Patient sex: M
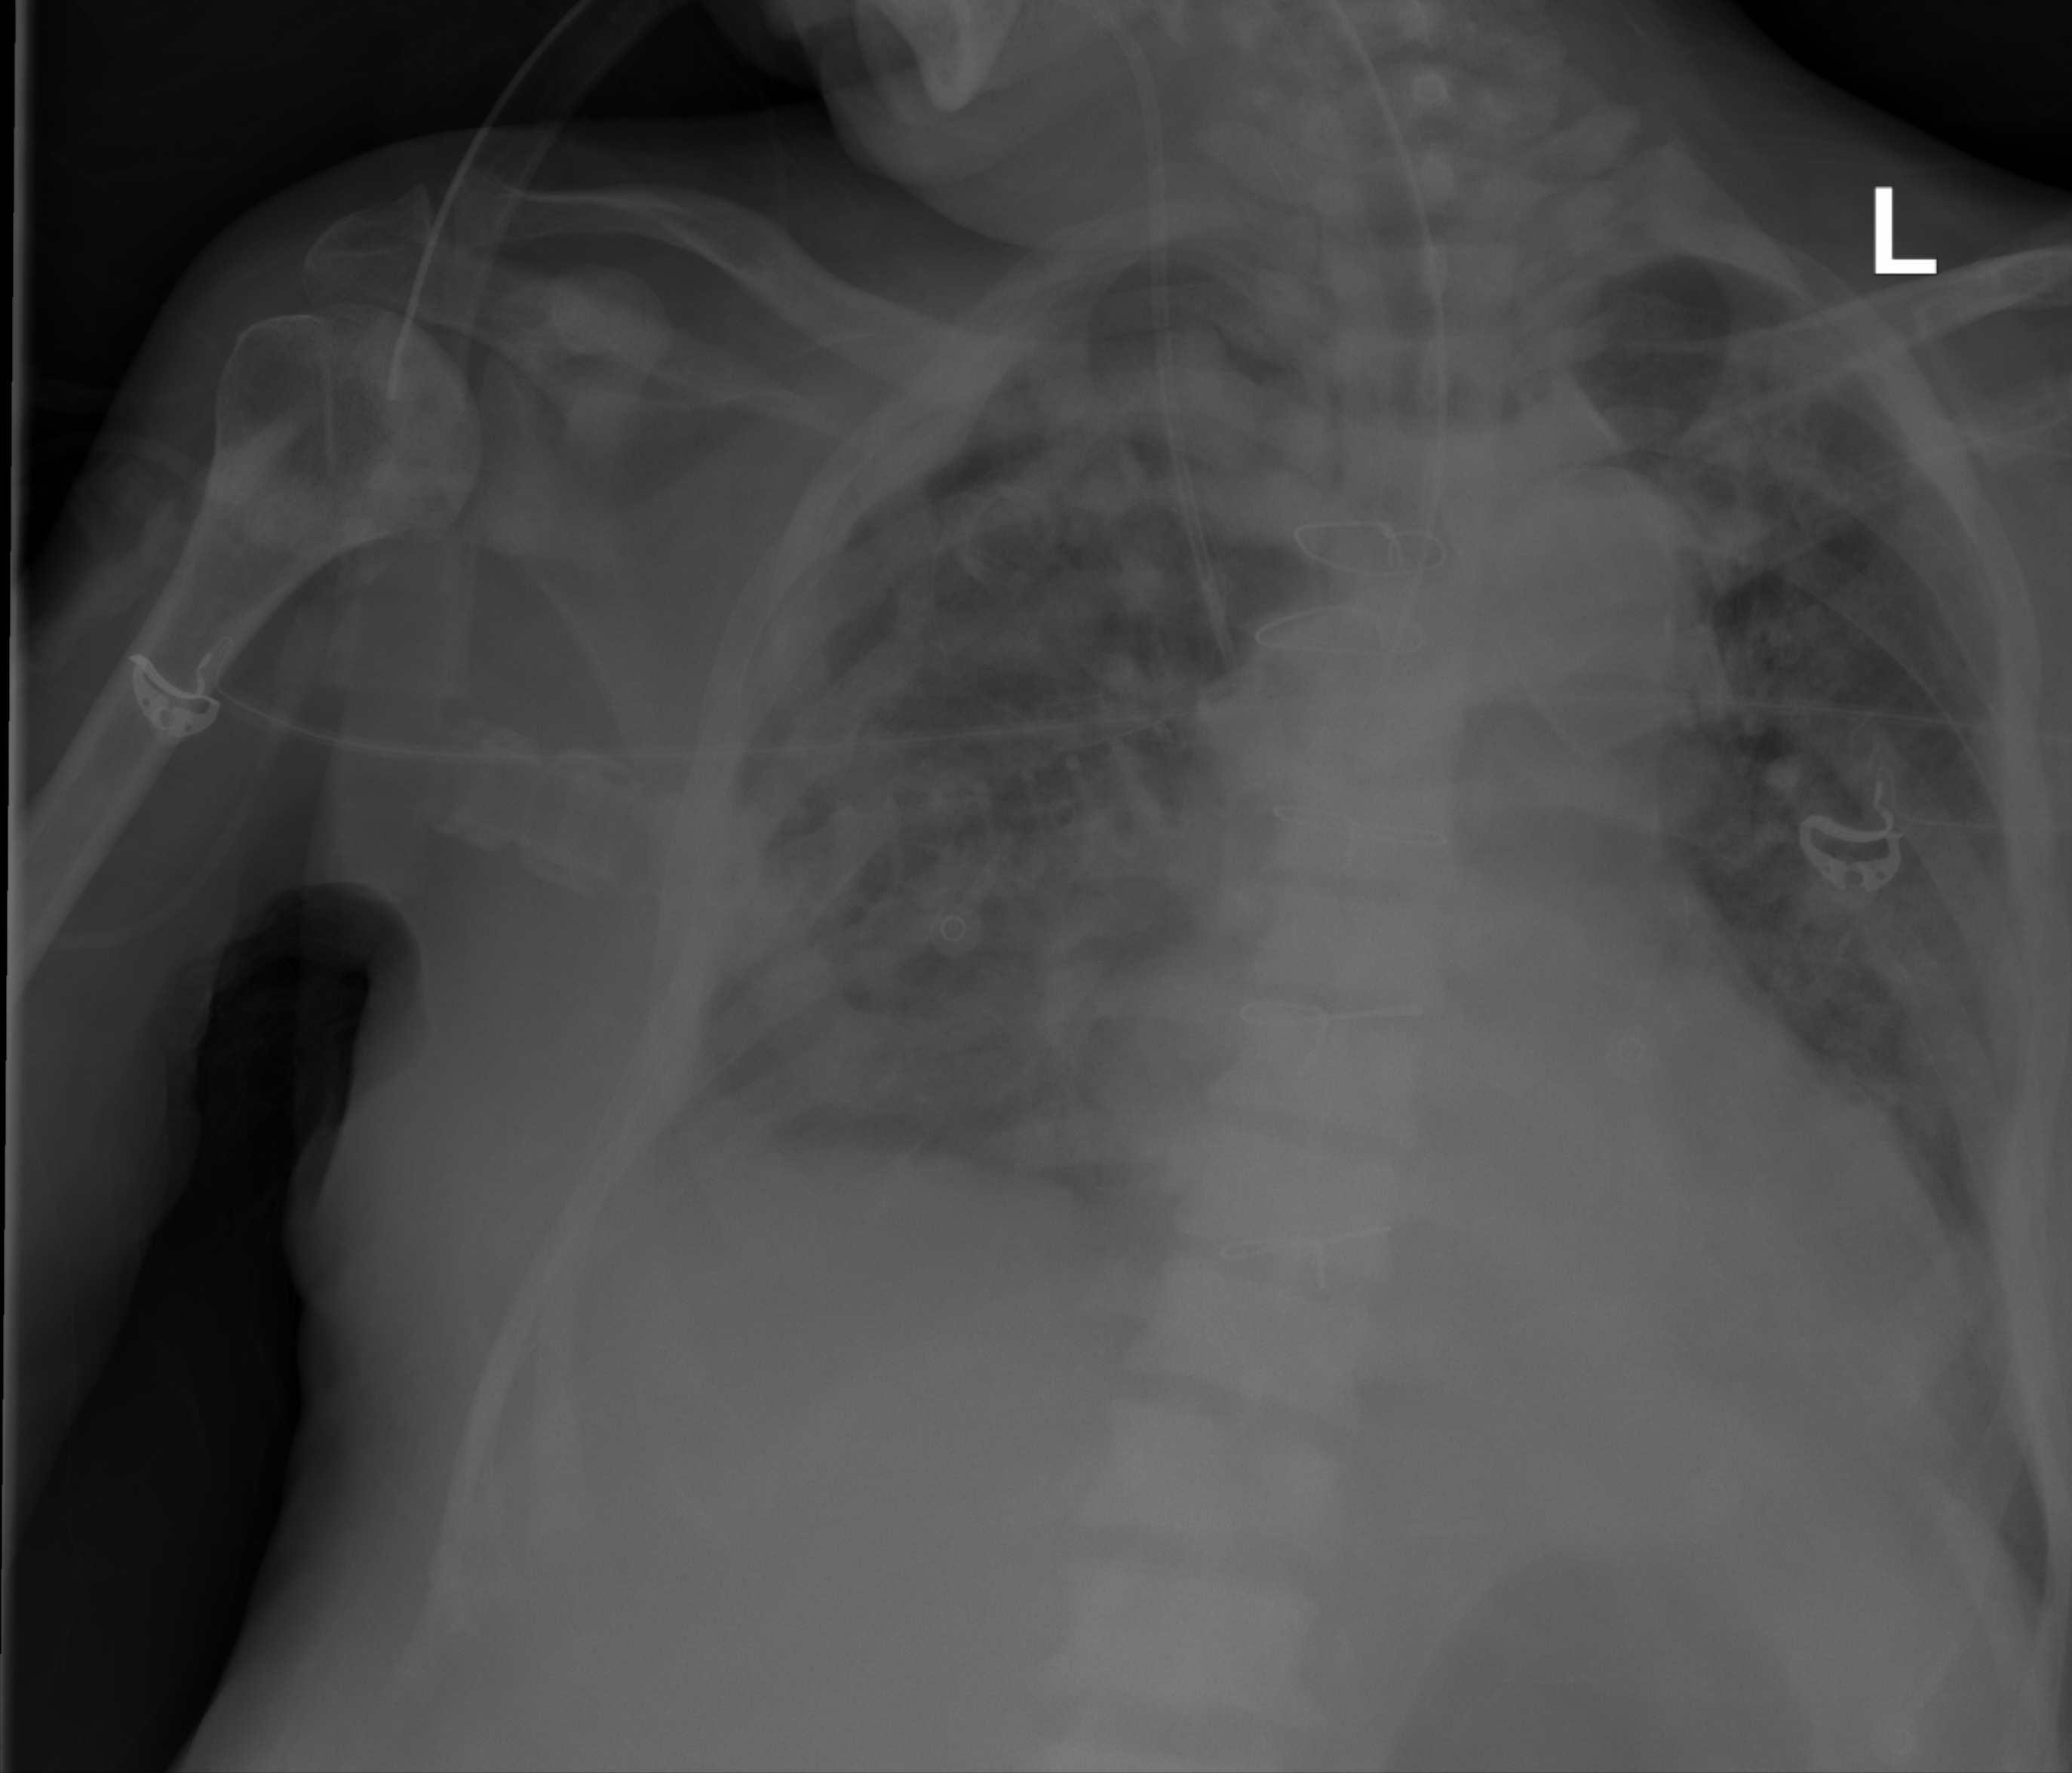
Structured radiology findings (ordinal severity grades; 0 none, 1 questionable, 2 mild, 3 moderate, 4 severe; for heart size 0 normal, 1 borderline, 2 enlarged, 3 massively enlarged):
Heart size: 0
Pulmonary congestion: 3
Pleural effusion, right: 2
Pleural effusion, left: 0
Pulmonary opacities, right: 4
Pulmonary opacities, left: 3
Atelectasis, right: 3
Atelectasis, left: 2